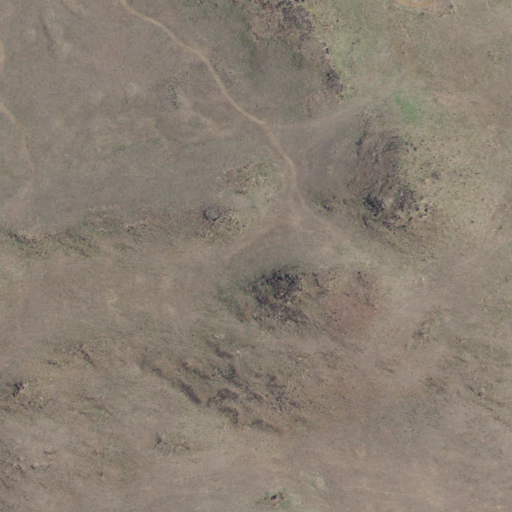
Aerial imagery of mountain in Idaho named Kinzie Butte containing only grassland